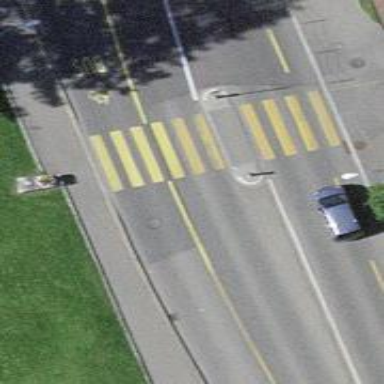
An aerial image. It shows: Marked zebra crossing with pedestrian island.